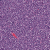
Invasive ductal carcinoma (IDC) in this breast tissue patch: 1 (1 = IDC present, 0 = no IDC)